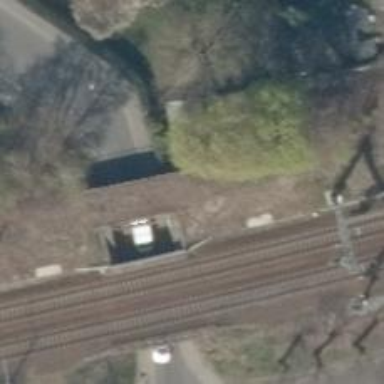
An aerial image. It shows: Abandoned railroad bridge.